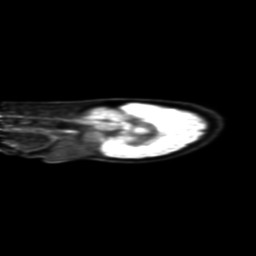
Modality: PET
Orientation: sagittal
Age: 41
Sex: female
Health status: ill